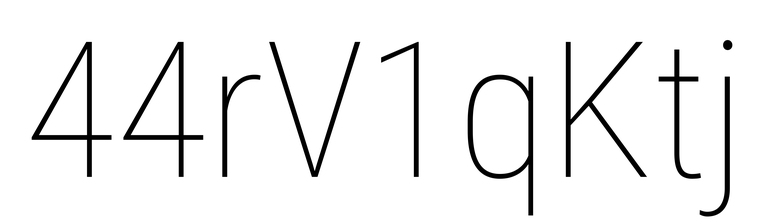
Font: Roboto_Condensed_Thin